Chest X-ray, AP view. Patient: 55 years old, sex F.
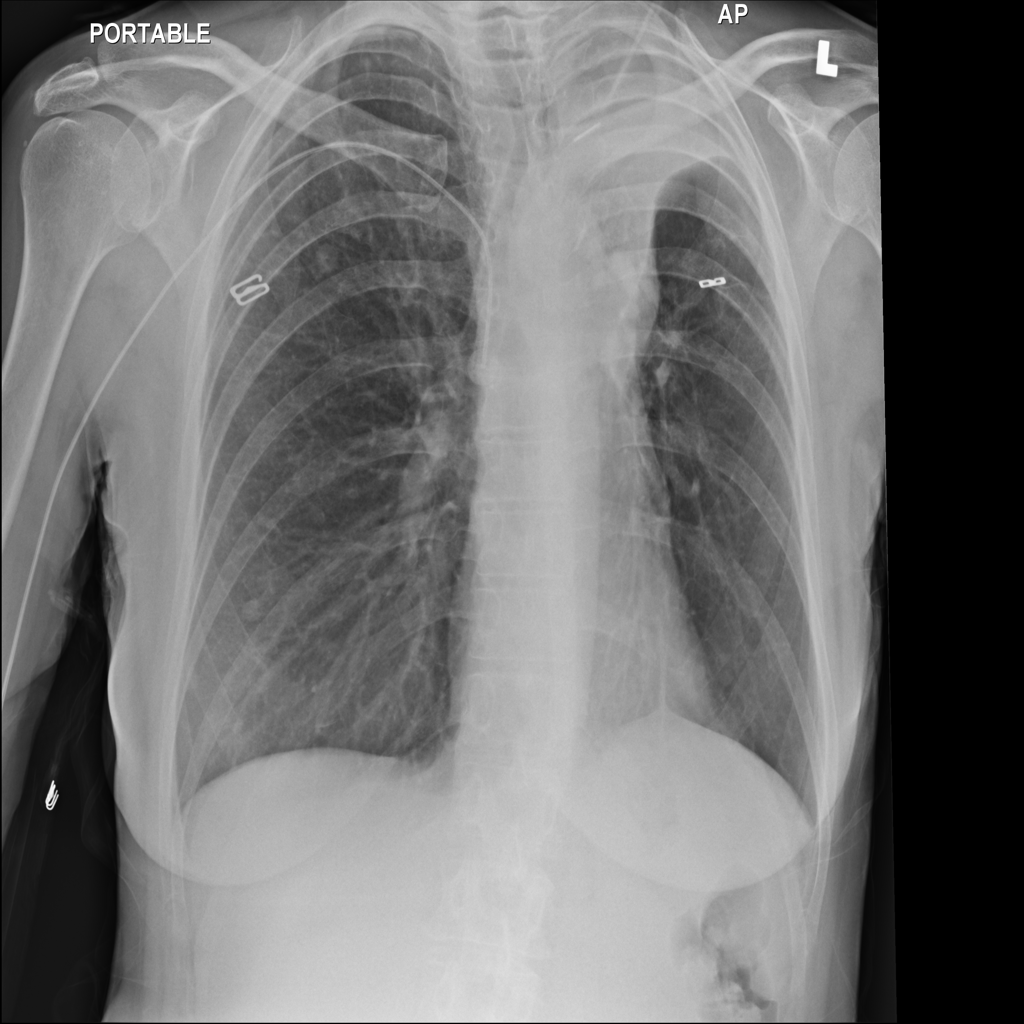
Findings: Nodule